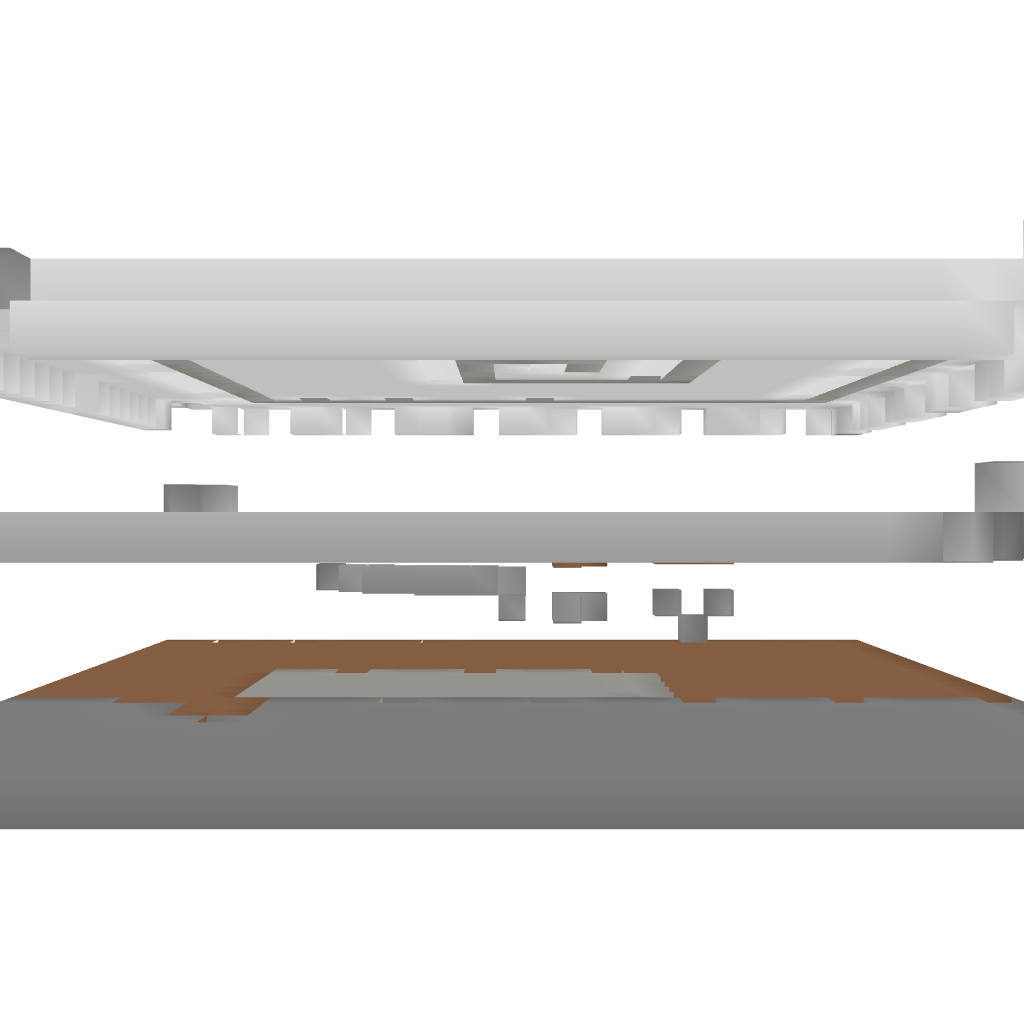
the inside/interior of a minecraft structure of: Roman Bathhouse